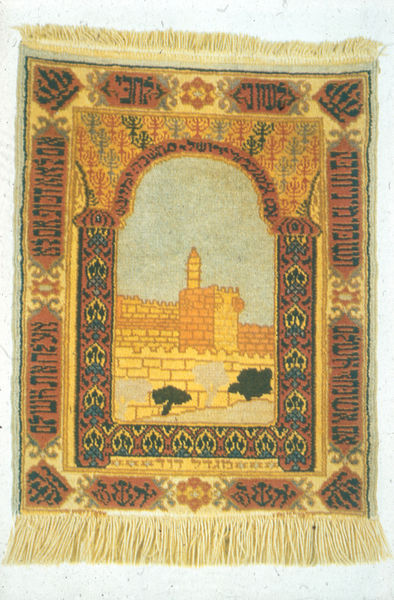
Titel: Teppich "König Davids Turm" aus Israel
Künstler: Marbadiah
Institution: unbekannt
Schlagwörter: baum, blau, himmel, bäume, gelb, grün, stadt, braun, bunt, hell, zeichen, rot, muster, ornament, teppich, rahmen, steine, fransen, turm, schrift, bogen, mauer, foto, burg, motiv, orient, heiter, arabisch, islam, buchmalerei, byzanz, gebetsteppich, shalem, wandteppeich